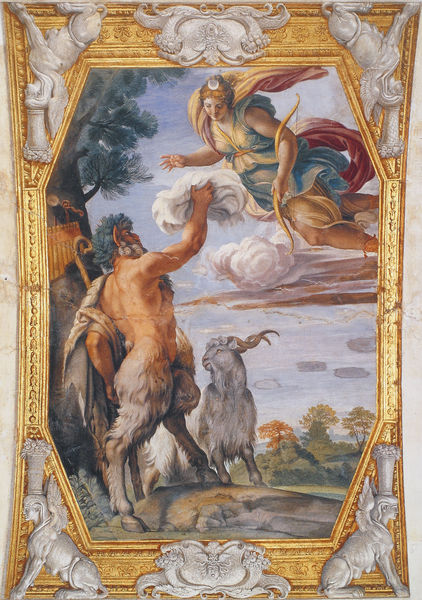
Titel: Deckenfresken der Galleria Farnese
Künstler: Annibale Carracci
Standort: Rom, Palazzo Farnese (EU - I - Latium)
Schlagwörter: baum, blau, gemälde, himmel, mann, wolken, bäume, landschaft, tier, wolke, barock, rahmen, bild, horn, gold, engel, fell, hufe, bogen, stuck, antike, mondsichel, mythologie, göttin, teufel, satyr, faun, pan, zentaur, griechenland, doch, übergabe, hörner, bock, ziegenbock, pfeil, ziege, mythen, diana, armor, sphinx, sphynx, kassette, weingott, pfeil und bogen, ond, sphiny, centaure, fick, satir, silene, amur, jo, jkdlj, agjo, jooergr, deiana, +fels, klumpfuß